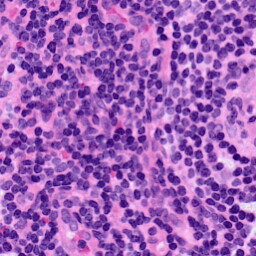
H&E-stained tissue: LymphNode